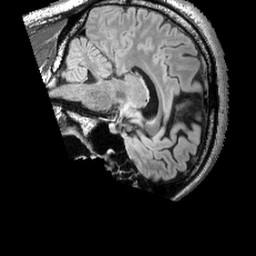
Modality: FLAIR
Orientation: sagittal
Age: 42
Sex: male
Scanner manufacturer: siemens
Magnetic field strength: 3 T
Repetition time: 5 s
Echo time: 0.387 s